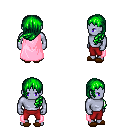
a pixel art fantasy rpg character, male body template, dark elf, purple skin, pink cape, red pants, green left-swept hairstyle, brown slippers, four views (front, back, left, right), 2x2 character sprite sheet, small pixel art, hard edges, no anti-aliasing